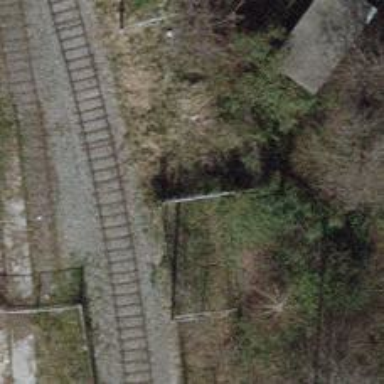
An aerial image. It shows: Disused railway spur with one track.